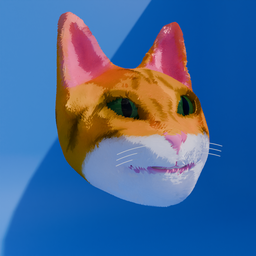
Label: animals